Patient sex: F
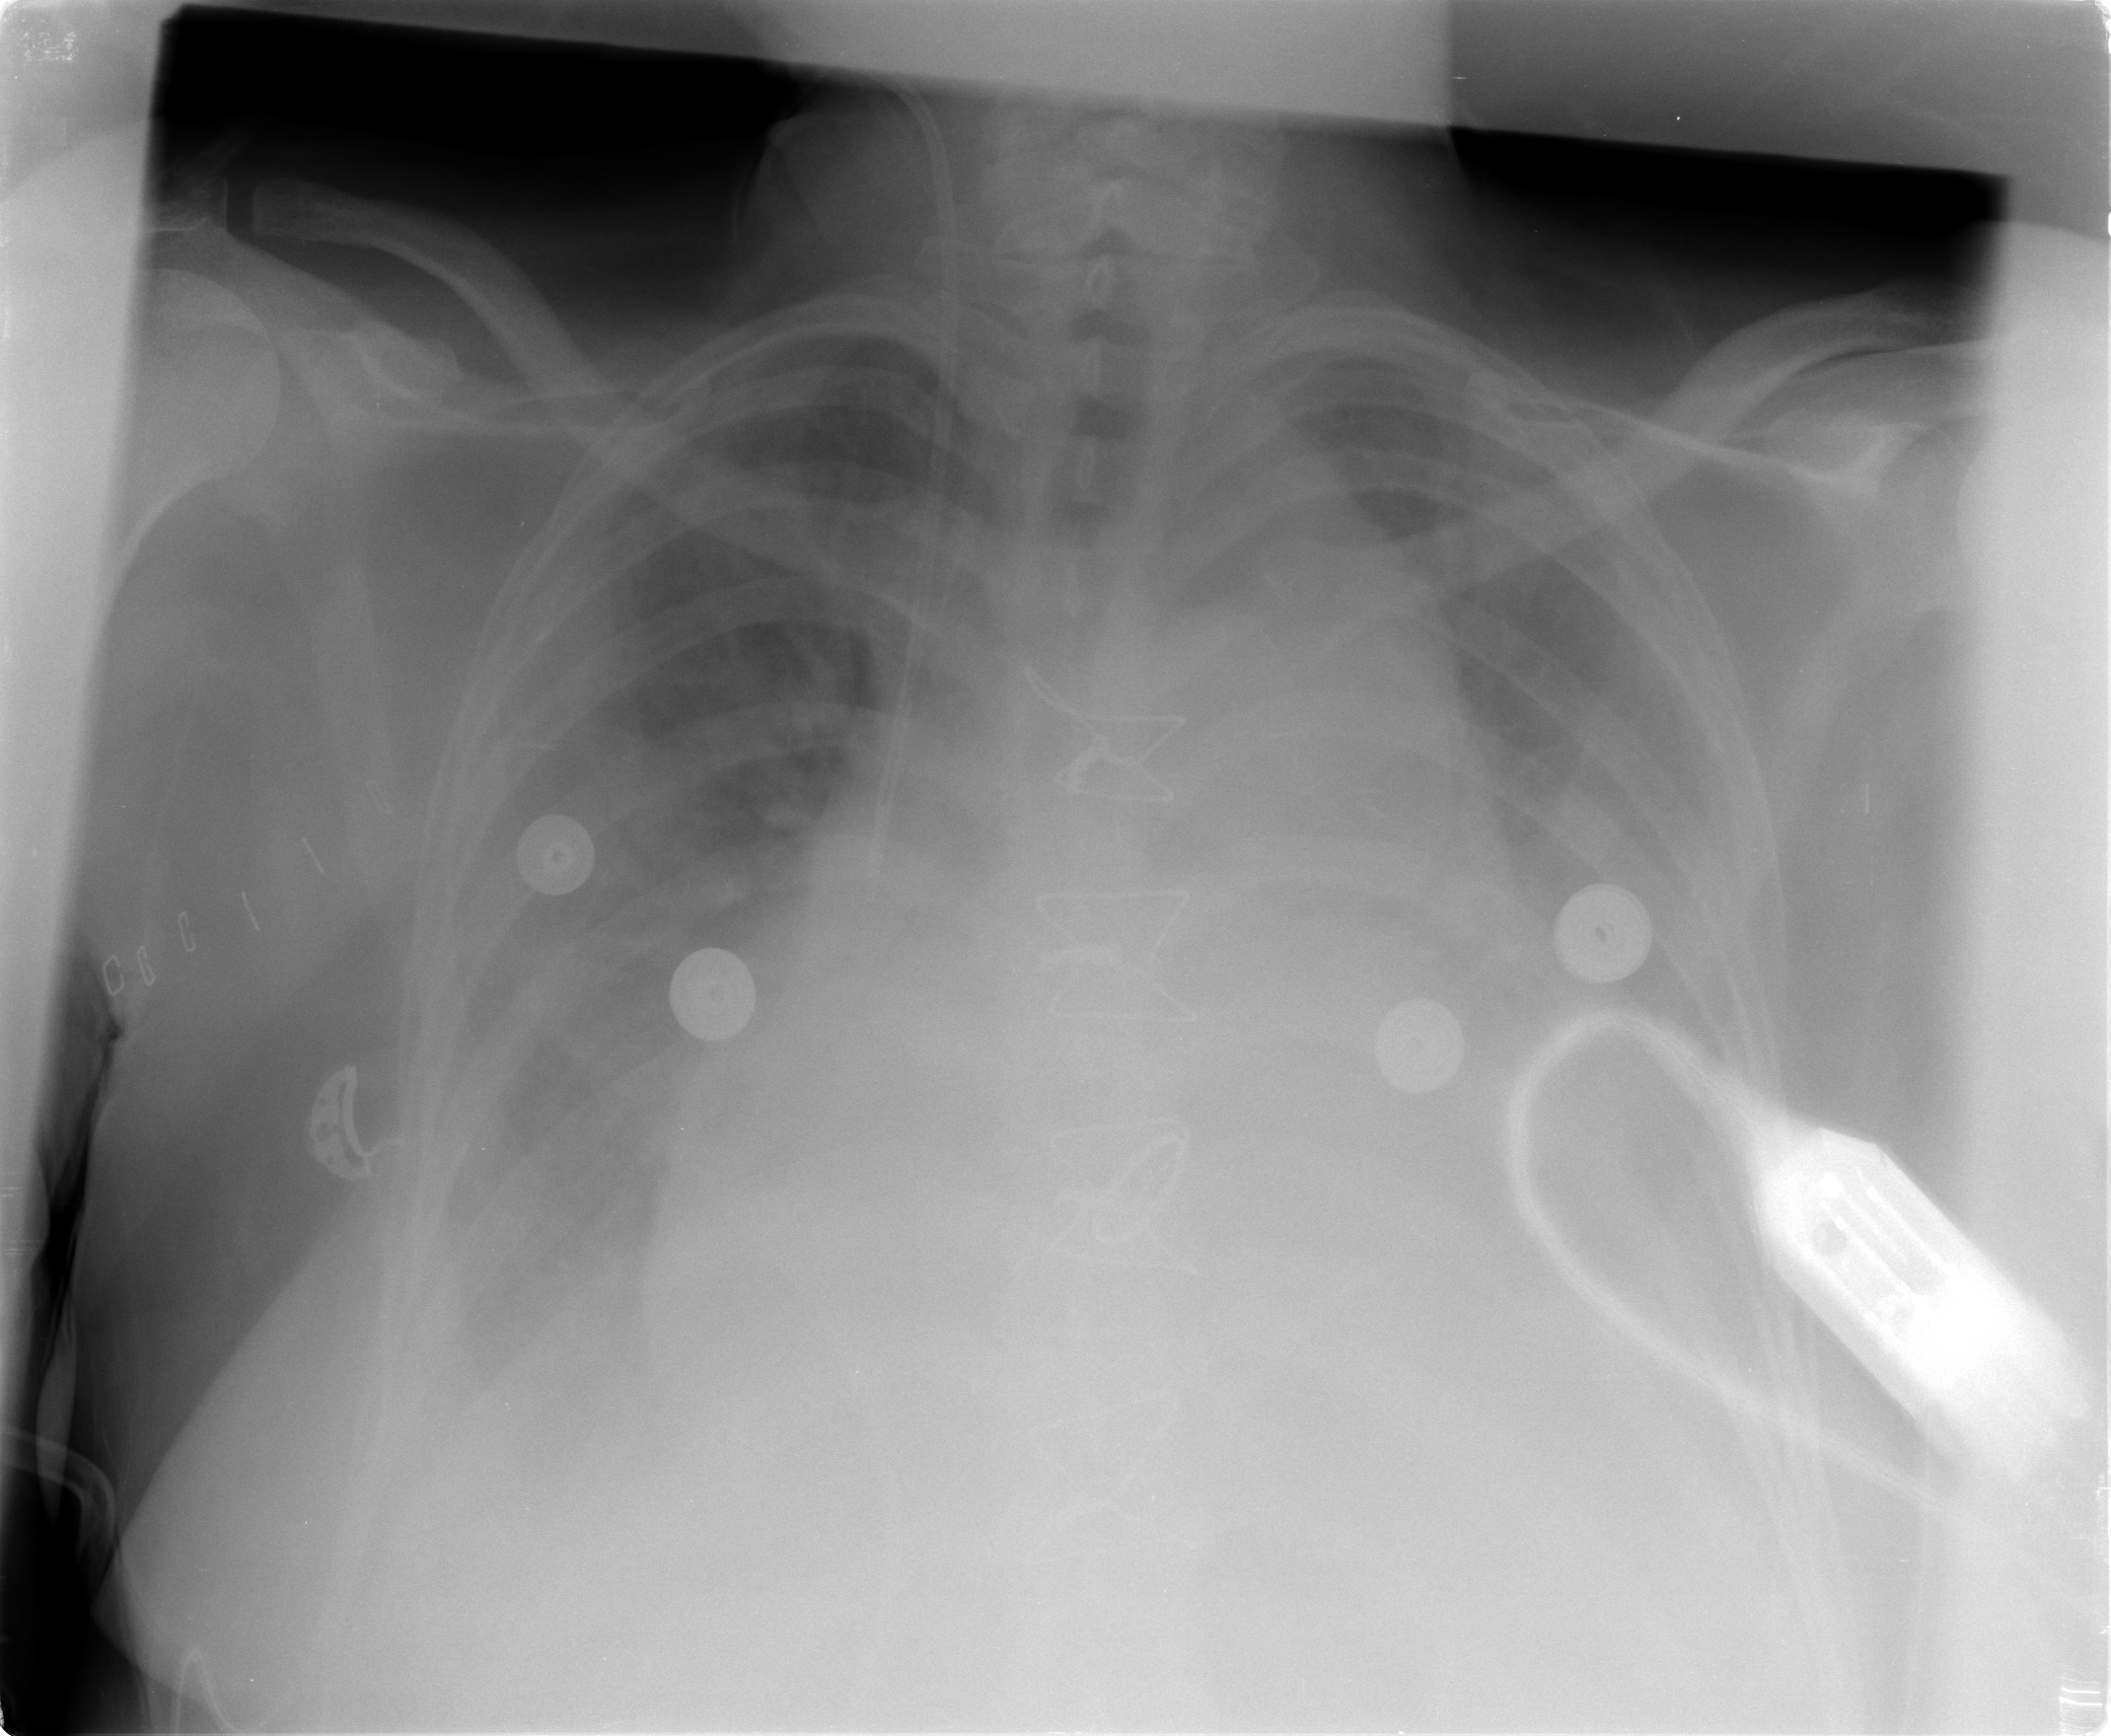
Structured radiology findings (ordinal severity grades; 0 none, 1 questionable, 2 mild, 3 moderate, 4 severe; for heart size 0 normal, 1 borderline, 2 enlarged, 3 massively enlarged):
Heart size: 3
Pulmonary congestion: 2
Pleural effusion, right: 2
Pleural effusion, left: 2
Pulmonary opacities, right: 2
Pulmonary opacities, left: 2
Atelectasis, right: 2
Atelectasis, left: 2